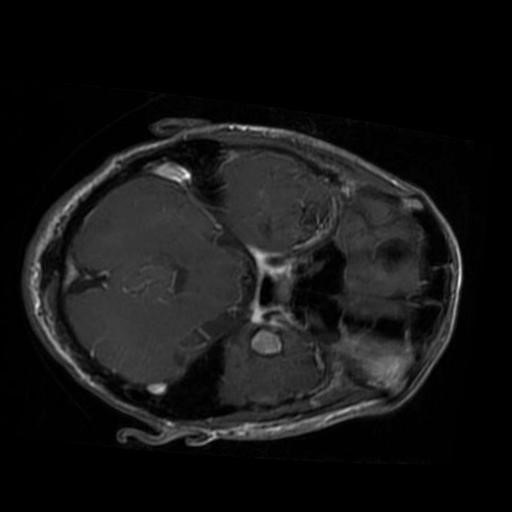
Label: brain_glioma